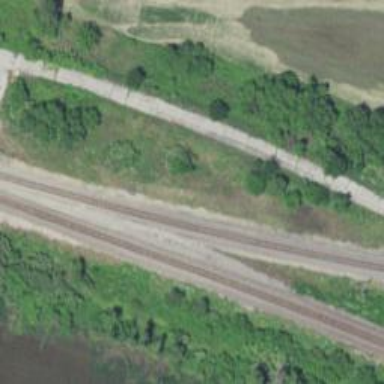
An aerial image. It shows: Railway junction.